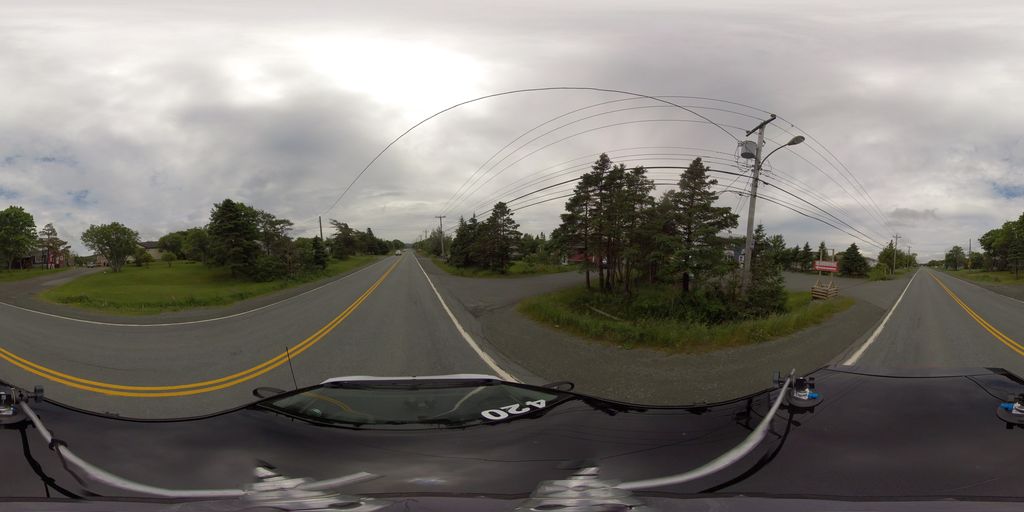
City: st_johns